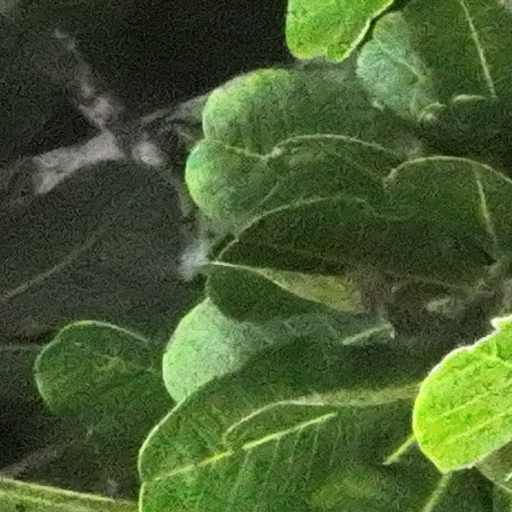
Species: Anacardium excelsum
GBIF accepted scientific name: Anacardium excelsum
Crown area (m\u00b2): 411.754